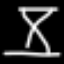
Label: hourglass